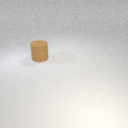
large brown rubber cylinder